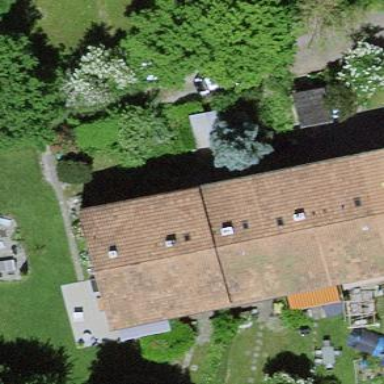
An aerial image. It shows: Building with gabled roof made of roof tiles. The roof is oriented along the structure.